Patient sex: M
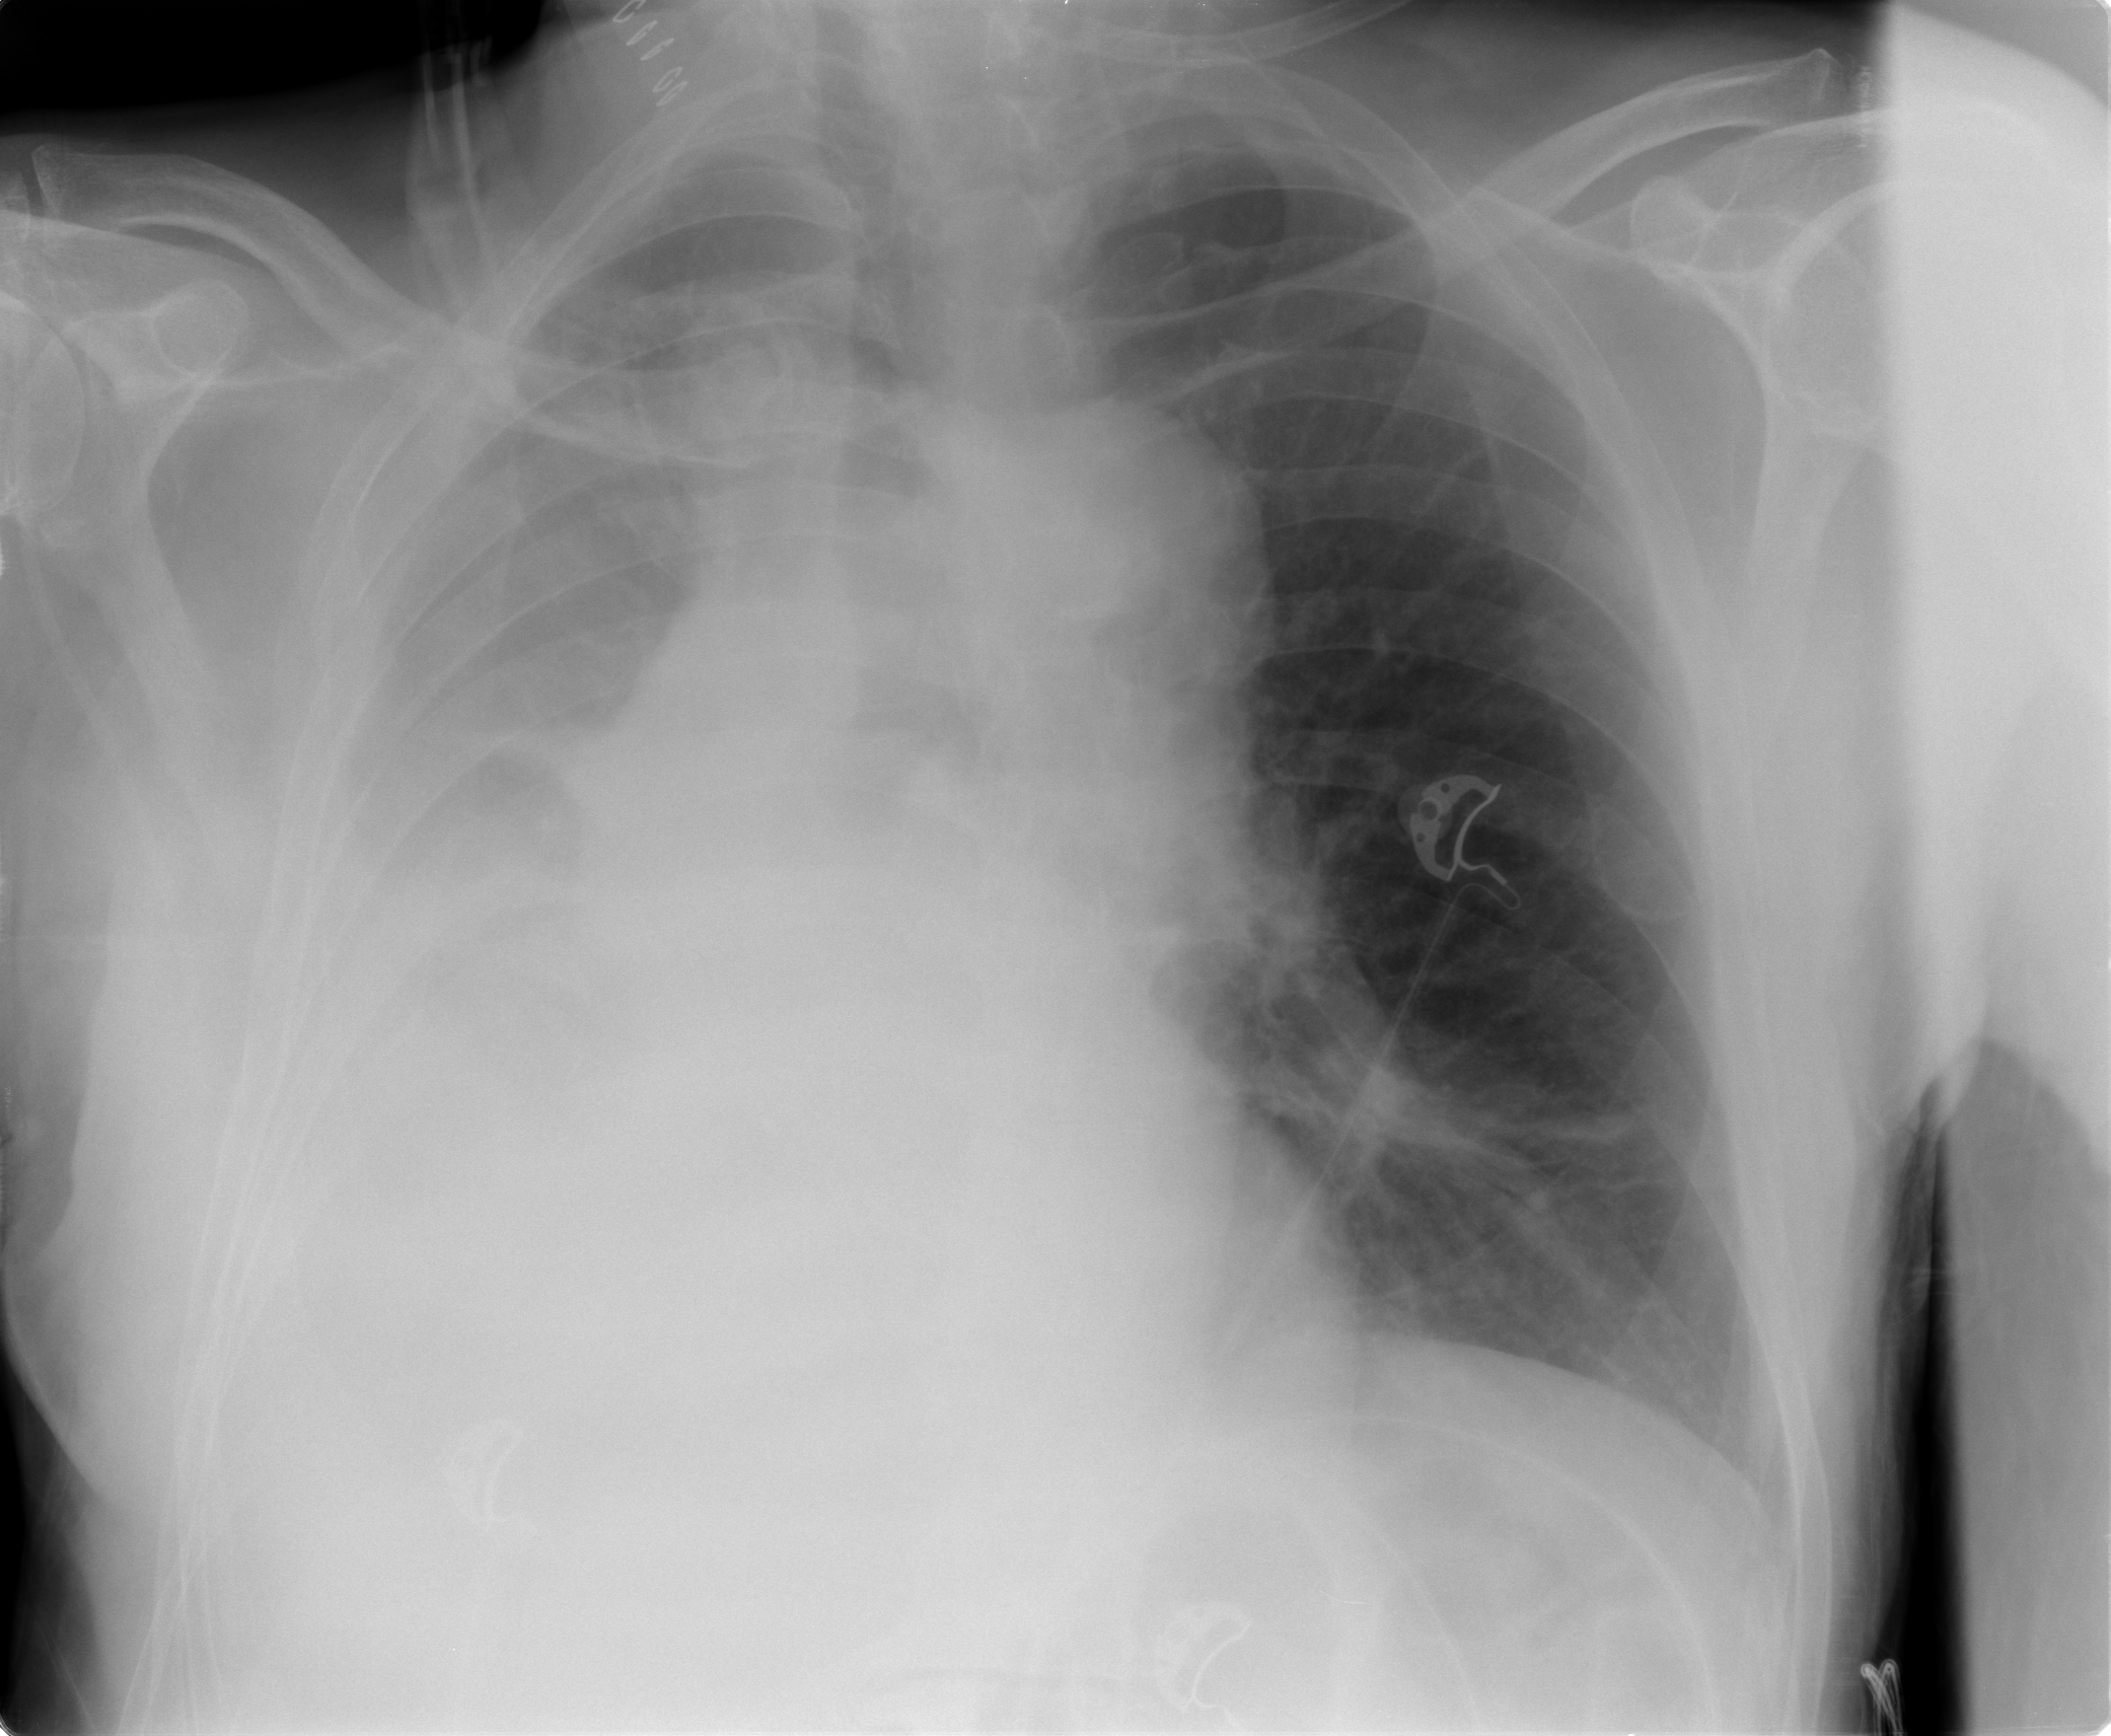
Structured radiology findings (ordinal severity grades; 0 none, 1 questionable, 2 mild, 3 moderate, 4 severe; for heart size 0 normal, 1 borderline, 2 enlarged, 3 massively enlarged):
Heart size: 0
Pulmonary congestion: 1
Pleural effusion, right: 3
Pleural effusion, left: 0
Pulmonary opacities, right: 2
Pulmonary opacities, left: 0
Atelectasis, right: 3
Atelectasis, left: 1